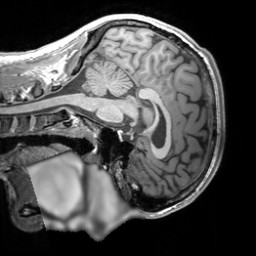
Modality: T1w
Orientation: sagittal
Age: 25
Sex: male
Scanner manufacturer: siemens
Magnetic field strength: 3 T
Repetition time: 1.9 s
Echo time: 0.00293 s